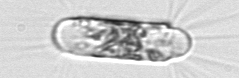
Label: Corethron_hystrix